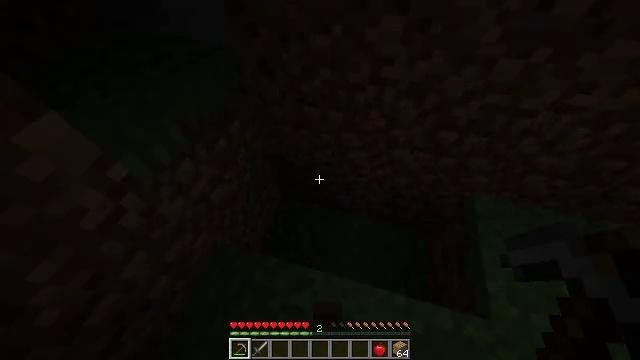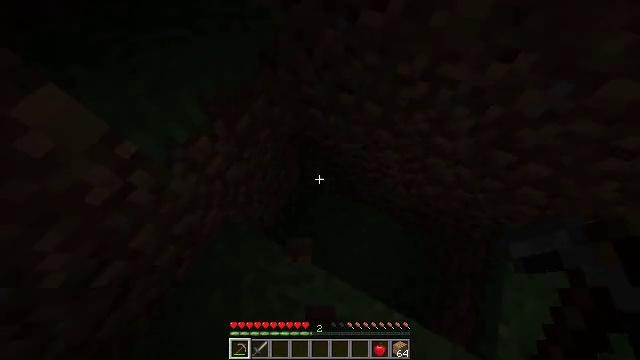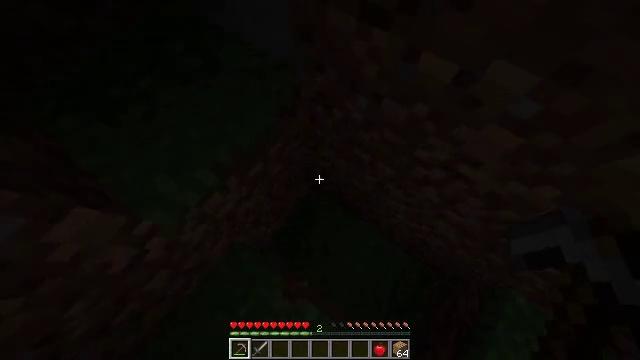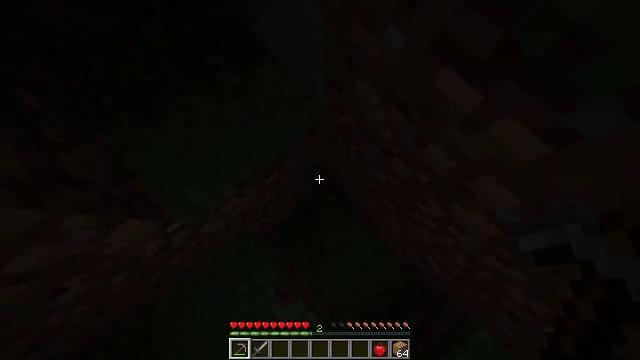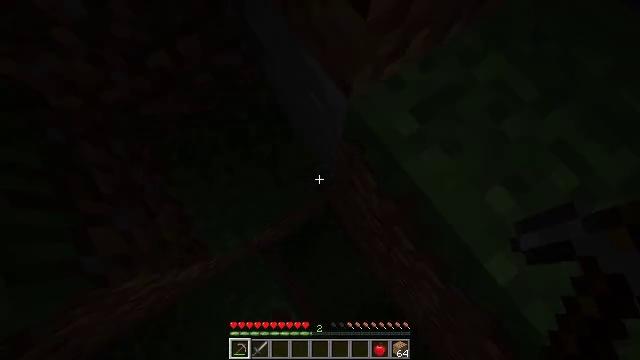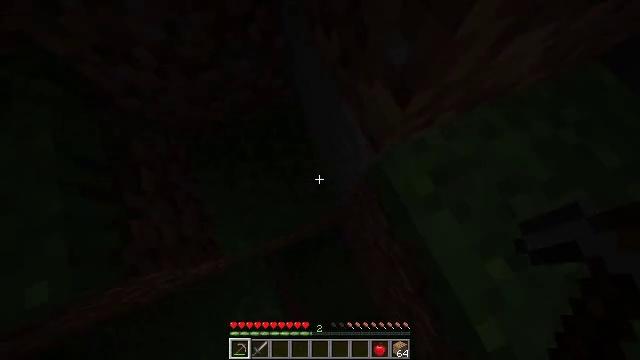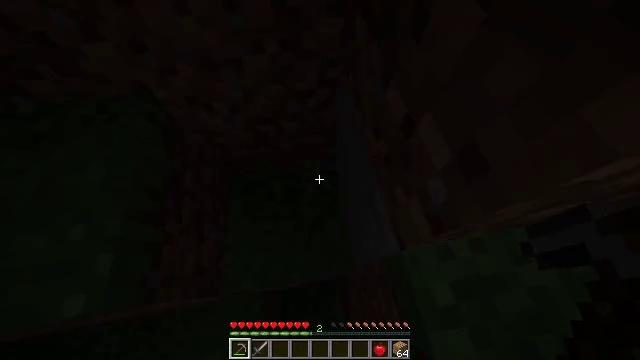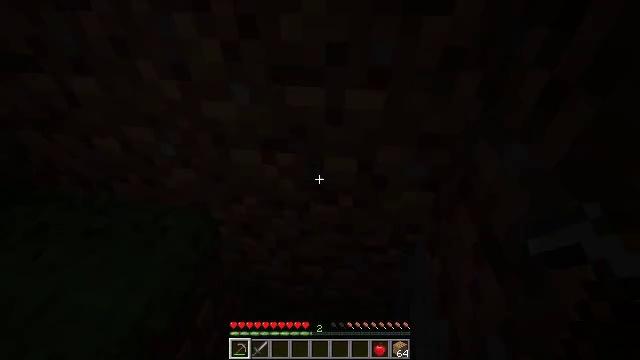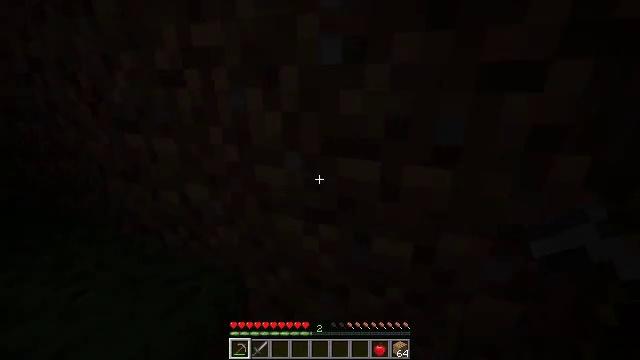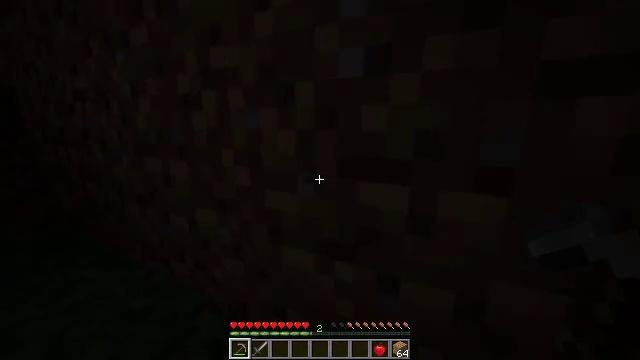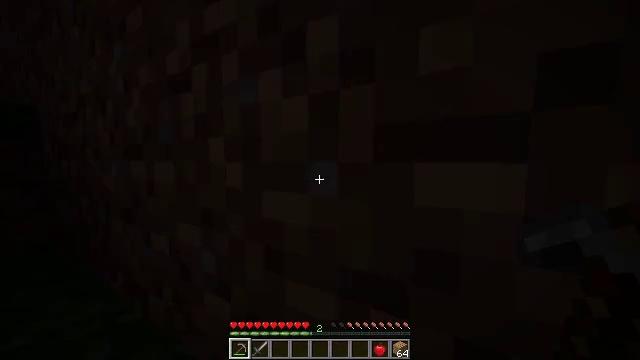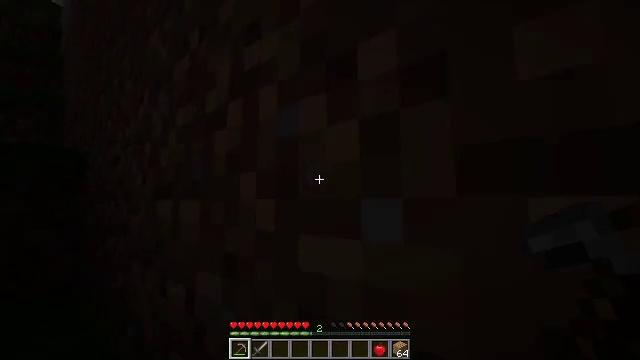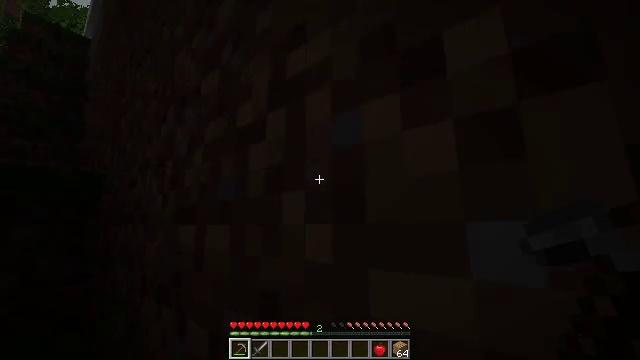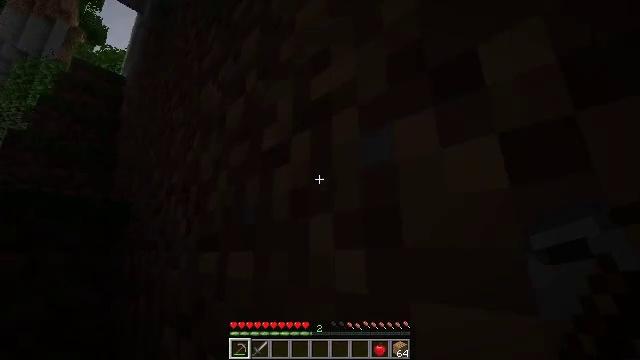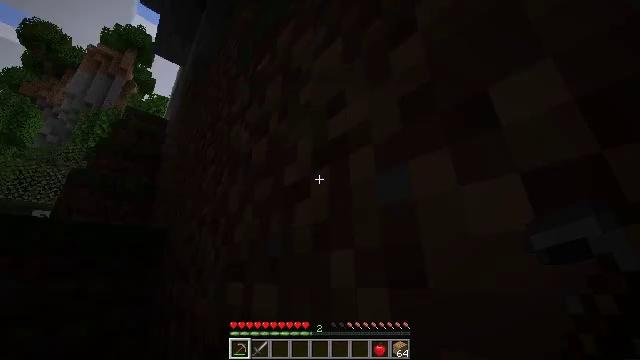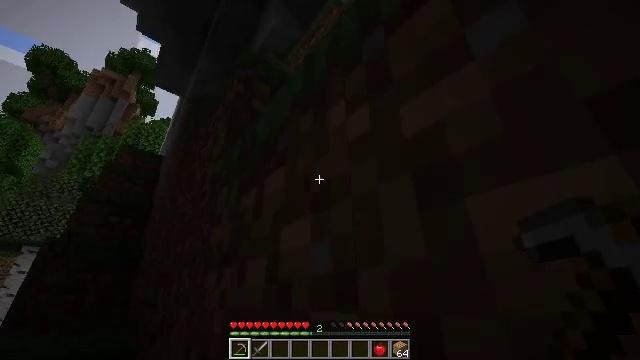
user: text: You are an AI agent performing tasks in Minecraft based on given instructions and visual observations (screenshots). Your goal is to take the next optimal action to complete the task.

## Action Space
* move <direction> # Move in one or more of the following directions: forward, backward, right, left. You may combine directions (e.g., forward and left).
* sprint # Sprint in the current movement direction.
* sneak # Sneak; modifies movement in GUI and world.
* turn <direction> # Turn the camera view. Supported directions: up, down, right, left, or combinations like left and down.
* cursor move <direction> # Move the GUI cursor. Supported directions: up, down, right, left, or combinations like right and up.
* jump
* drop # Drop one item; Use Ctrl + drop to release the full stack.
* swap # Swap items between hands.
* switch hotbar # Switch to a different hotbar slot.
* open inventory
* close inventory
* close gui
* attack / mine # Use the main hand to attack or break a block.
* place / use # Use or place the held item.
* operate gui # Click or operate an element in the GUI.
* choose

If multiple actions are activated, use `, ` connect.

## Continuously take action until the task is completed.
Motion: motion action
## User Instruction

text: Mine oak leaves.
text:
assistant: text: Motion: move forward, sprint, turn left and down
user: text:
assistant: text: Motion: move forward, sprint, turn left and down, jump
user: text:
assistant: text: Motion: move forward, sprint, turn left and down, jump
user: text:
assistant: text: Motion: move forward, sprint, turn left and down, jump
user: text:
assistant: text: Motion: move forward, sprint, turn left and up, jump
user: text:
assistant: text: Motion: move forward and move left, sprint, turn left and up, jump
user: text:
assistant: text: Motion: move forward and move left, sprint, turn left and up
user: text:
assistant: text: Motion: move forward and move left, sprint, turn left and up
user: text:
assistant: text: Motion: move forward and move left, sprint, turn left and up
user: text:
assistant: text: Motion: move forward and move left, sprint, turn left and up
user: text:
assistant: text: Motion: move forward, sprint, turn left and up
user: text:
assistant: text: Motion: move forward, sprint, turn left and up
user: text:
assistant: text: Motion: move forward, sprint, turn left and up
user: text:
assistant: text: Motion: move forward, sprint, turn left and up, jump
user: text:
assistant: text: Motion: move forward, sprint, turn left and up, jump
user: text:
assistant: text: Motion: move forward and move left, sprint, jump
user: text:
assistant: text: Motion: move forward and move left, sprint, jump
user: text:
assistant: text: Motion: move forward and move left, sprint
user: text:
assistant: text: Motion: move forward and move left, sprint
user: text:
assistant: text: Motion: move forward and move left, sprint
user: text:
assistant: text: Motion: move forward and move left, sprint
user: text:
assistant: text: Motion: move forward and move left, sprint
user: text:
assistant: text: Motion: move forward and move left, sprint
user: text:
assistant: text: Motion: move forward and move left, sprint, jump
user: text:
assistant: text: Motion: move forward and move left, sprint, turn right and down, jump
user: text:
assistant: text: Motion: move forward and move left, sprint, turn right and down, jump
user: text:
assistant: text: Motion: move forward and move left, sprint, turn right and down, jump
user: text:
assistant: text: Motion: move forward and move left, sprint, turn right and down
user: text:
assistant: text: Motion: move forward and move left, sprint
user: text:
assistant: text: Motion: move forward and move left, sprint, turn left